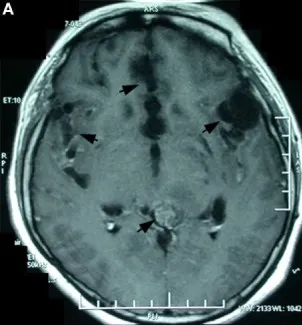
Contrasted brain magnetic resonance imaging 9 months after symptoms onset showed multiple enhanced encapsulated cyst-like lesions in the Sylvian fissure, dilated cortex sulci in the bilateral hippocampus and the medialis of bilateral frontal lobes, and a generally enhanced mass in the quadrigeminal cistern (A).
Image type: radiology (mri)